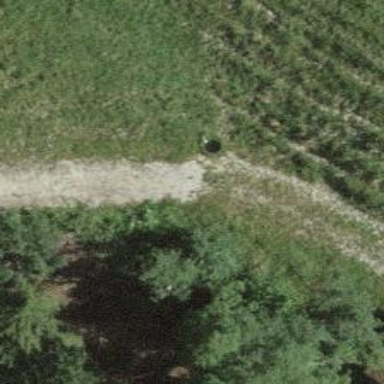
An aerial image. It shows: Well-maintained track road of grade 1.